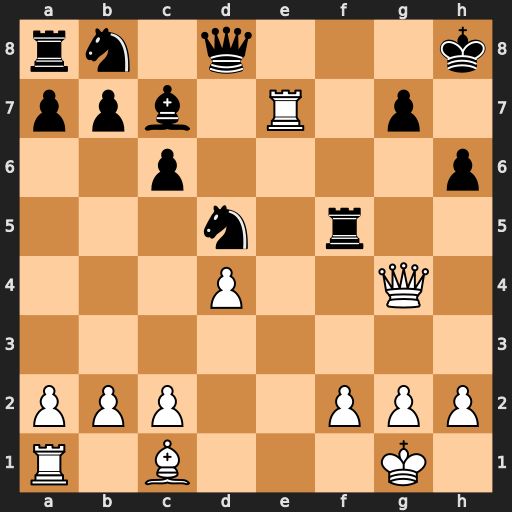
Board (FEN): rn1q3k/ppb1R1p1/2p4p/3n1r2/3P2Q1/8/PPP2PPP/R1B3K1
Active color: w
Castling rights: -
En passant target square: -
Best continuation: Qxg7#